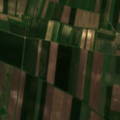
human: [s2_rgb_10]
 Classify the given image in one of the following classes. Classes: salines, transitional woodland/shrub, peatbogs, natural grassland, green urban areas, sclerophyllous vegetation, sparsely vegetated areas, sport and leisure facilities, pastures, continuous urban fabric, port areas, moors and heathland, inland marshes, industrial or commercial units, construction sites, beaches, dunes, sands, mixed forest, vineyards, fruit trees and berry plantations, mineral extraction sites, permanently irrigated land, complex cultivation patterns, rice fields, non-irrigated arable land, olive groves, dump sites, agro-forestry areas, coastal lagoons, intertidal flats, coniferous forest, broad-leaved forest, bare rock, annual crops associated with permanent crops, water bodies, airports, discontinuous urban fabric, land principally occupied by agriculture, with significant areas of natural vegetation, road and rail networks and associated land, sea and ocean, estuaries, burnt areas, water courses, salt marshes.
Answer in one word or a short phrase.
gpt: non-irrigated arable land, complex cultivation patterns